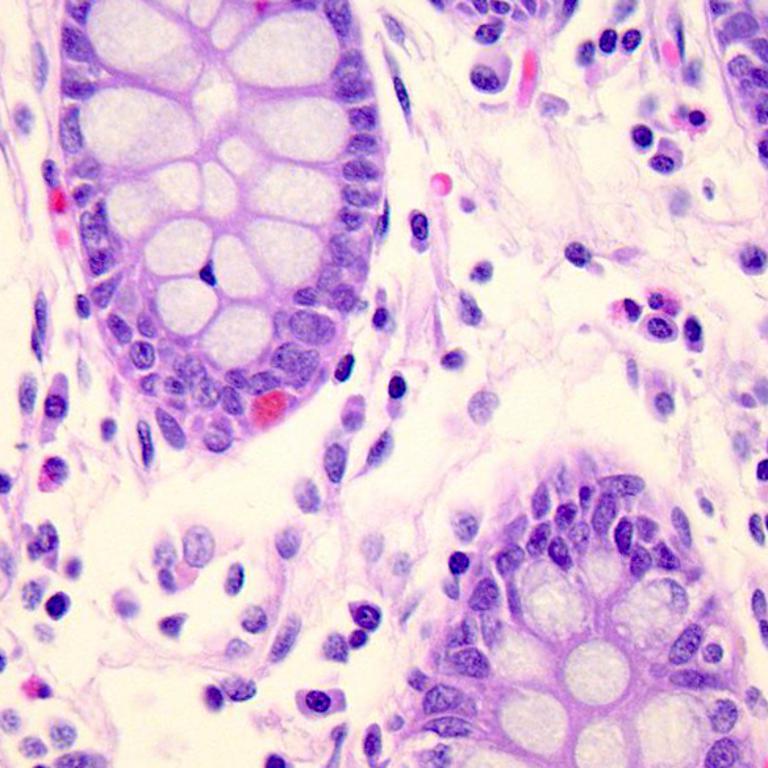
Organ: colon
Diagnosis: benign